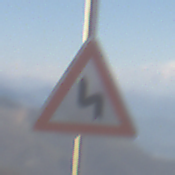
Verkehrszeichen: DoppelkurveZunaechstLinks
Umgebung: Outdoor, Nature
Tageszeit: Midday
Wetter: Clear
Licht: Natural
Jahreszeit: NotSpecified
Kontrast: HighContrast